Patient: sex F, age 58
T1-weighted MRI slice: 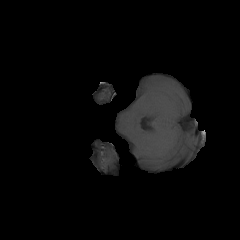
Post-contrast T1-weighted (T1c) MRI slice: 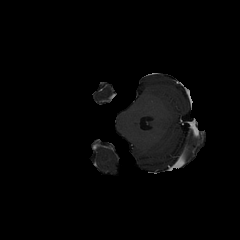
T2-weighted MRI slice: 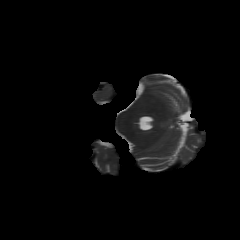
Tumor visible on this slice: no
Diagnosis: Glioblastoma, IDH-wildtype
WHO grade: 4